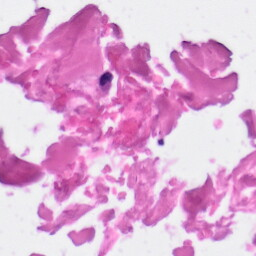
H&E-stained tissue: Skin